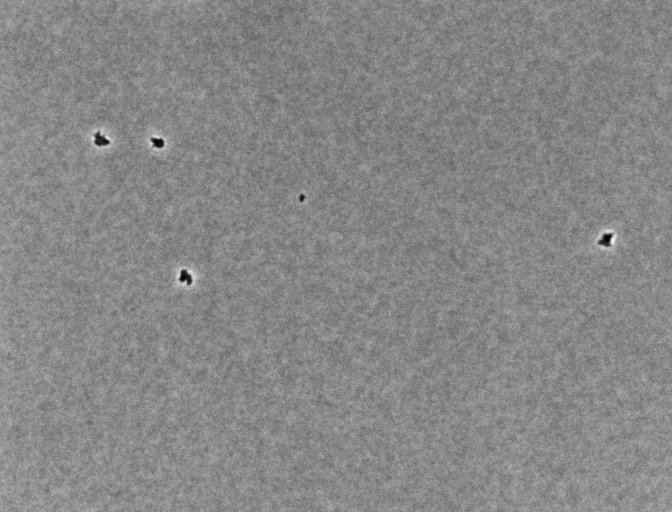
various_fewshot